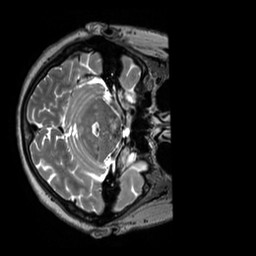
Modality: T2w
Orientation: axial
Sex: female
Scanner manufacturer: siemens
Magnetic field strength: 3 T
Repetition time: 3.2 s
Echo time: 0.409 s